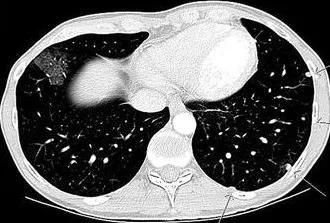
CT of metastatic disease. Axial CT of the abdomen and thorax. The ground-glass opacity around the lesions may be caused by hemorrhage (b).
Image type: radiology (ct)